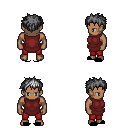
a pixel art fantasy rpg character, male body template, human, dark skin, maroon tunic, red pants, gray bedhead hairstyle, black slippers, four views (front, back, left, right), 2x2 character sprite sheet, small pixel art, hard edges, no anti-aliasing